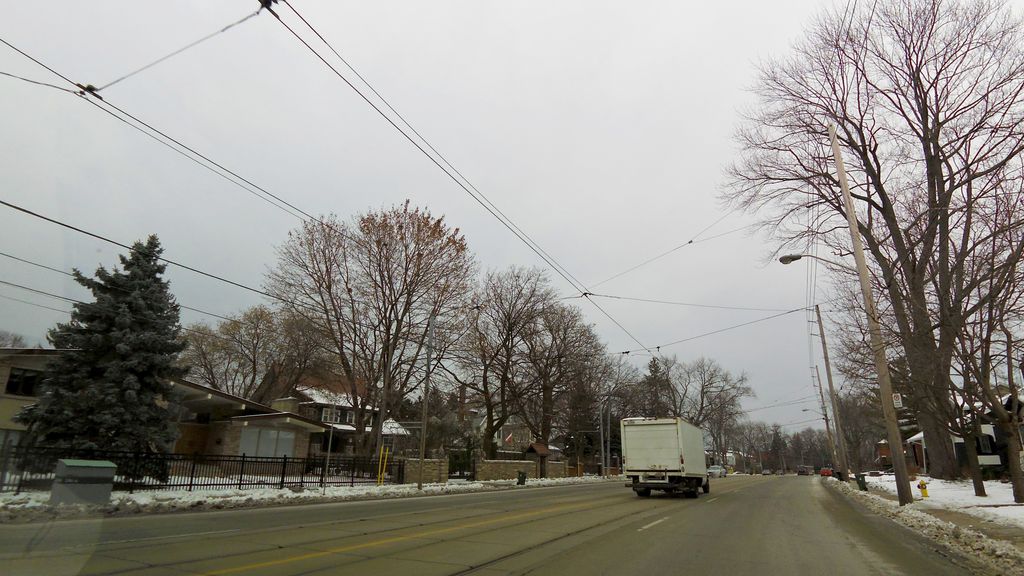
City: toronto